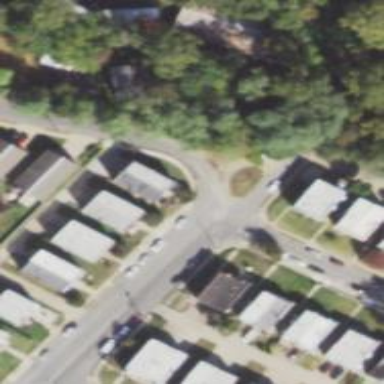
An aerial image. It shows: Footway.